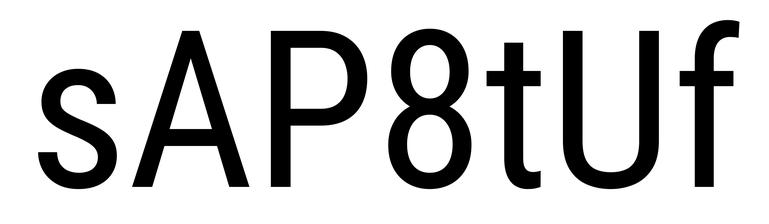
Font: Roboto_Condensed_Regular